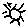
Label: sun